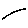
Label: line